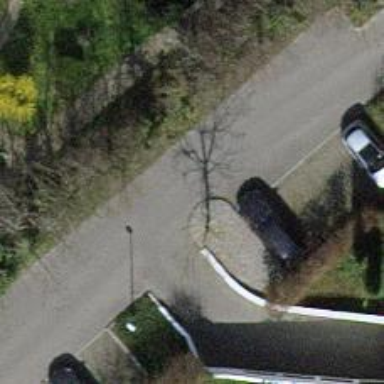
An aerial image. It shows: Chicane for traffic calming.